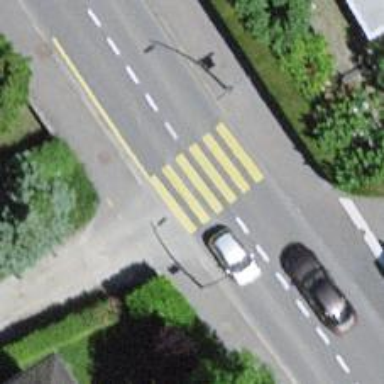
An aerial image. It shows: Uncontrolled zebra crossing on the road.